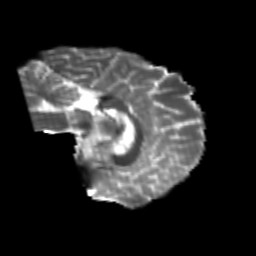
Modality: T2w
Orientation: sagittal
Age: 24
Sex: female
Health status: healthy
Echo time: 0.074 s